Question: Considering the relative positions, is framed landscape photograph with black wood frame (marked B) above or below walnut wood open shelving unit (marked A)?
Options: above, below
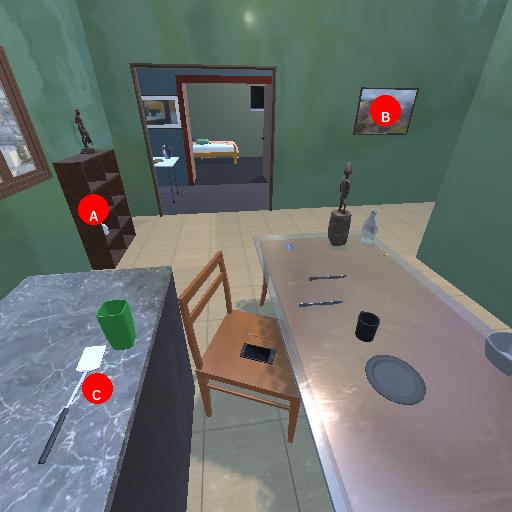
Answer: above